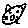
Label: cat